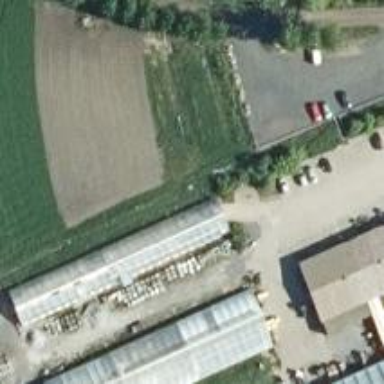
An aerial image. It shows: Area dedicated to greenhouse horticulture.